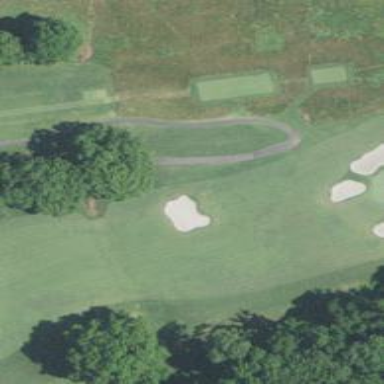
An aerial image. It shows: Golf hole.